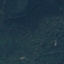
Land use / land cover: Forest